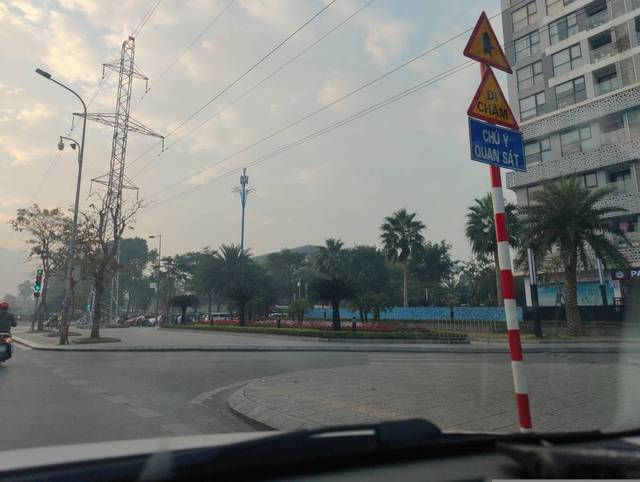
Region: Vietnam
Coordinates: 21.012, 105.786